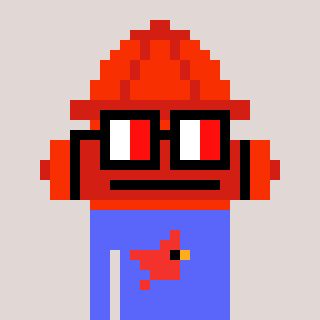
a pixel art character with square glasses with black frames and red eyes, a fire hydrant-shaped head and a purple-colored body on a warm background